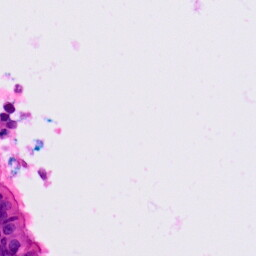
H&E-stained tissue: Lung